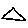
Label: triangle